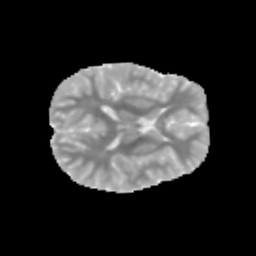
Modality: MD
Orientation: axial
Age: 9
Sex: male
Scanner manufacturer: siemens
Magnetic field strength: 3 T
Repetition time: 3.8 s
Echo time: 0.07 s